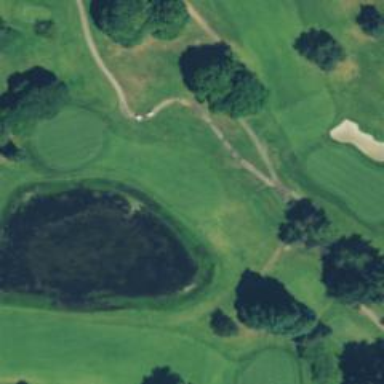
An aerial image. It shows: View of golf hole.